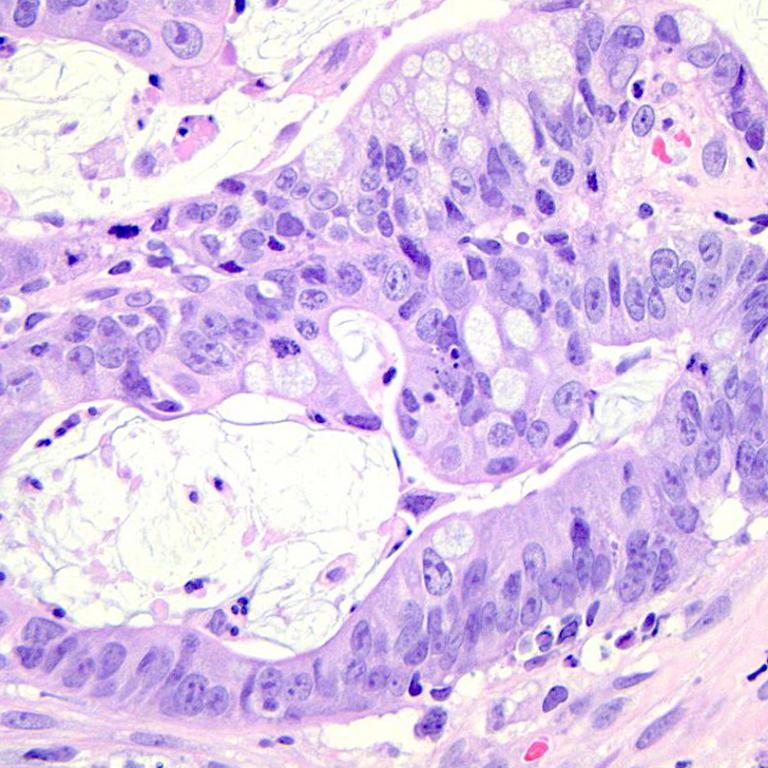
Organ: colon
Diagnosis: adenocarcinomas